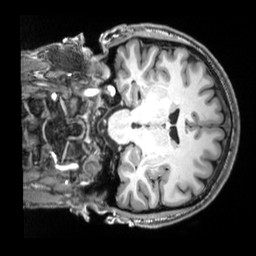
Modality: T1w
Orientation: coronal
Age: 30
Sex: male
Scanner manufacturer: siemens
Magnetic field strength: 3 T
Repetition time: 2.5 s
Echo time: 0.00343 s